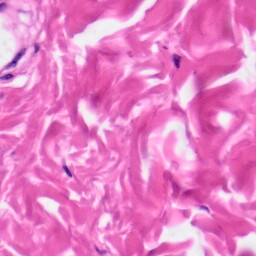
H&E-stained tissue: Skin